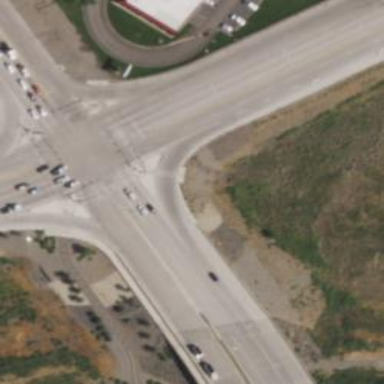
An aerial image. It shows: Separate sidewalk along trunk link highway.